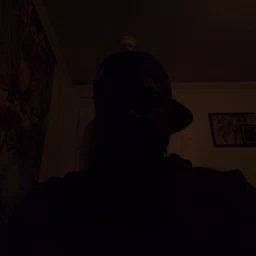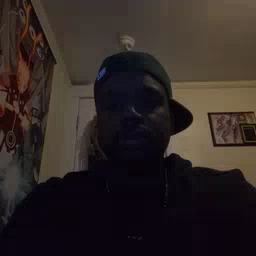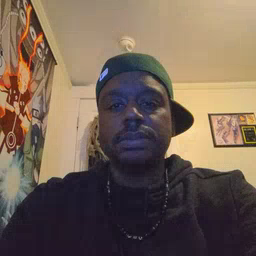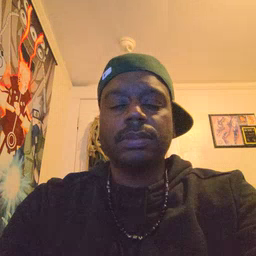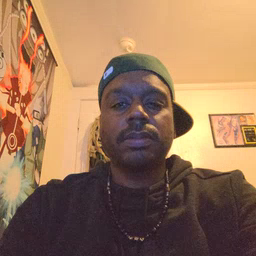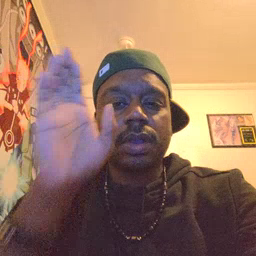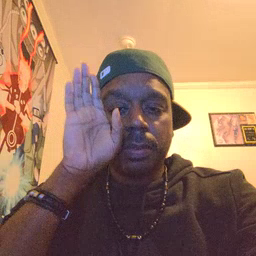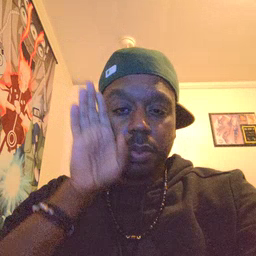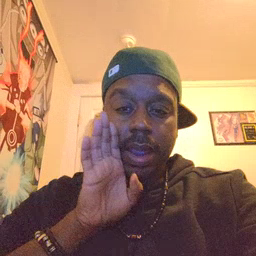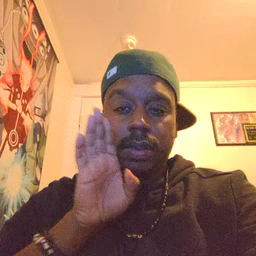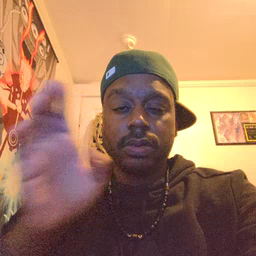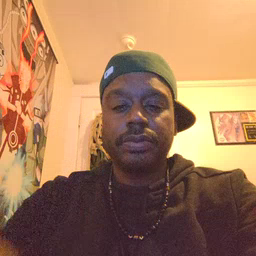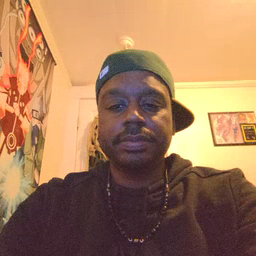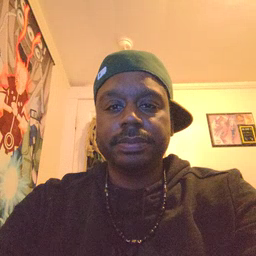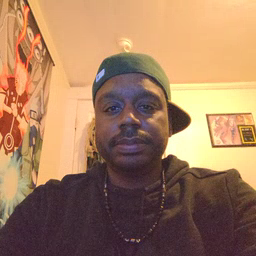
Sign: brown